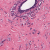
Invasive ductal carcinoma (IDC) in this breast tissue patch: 0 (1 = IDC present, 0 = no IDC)